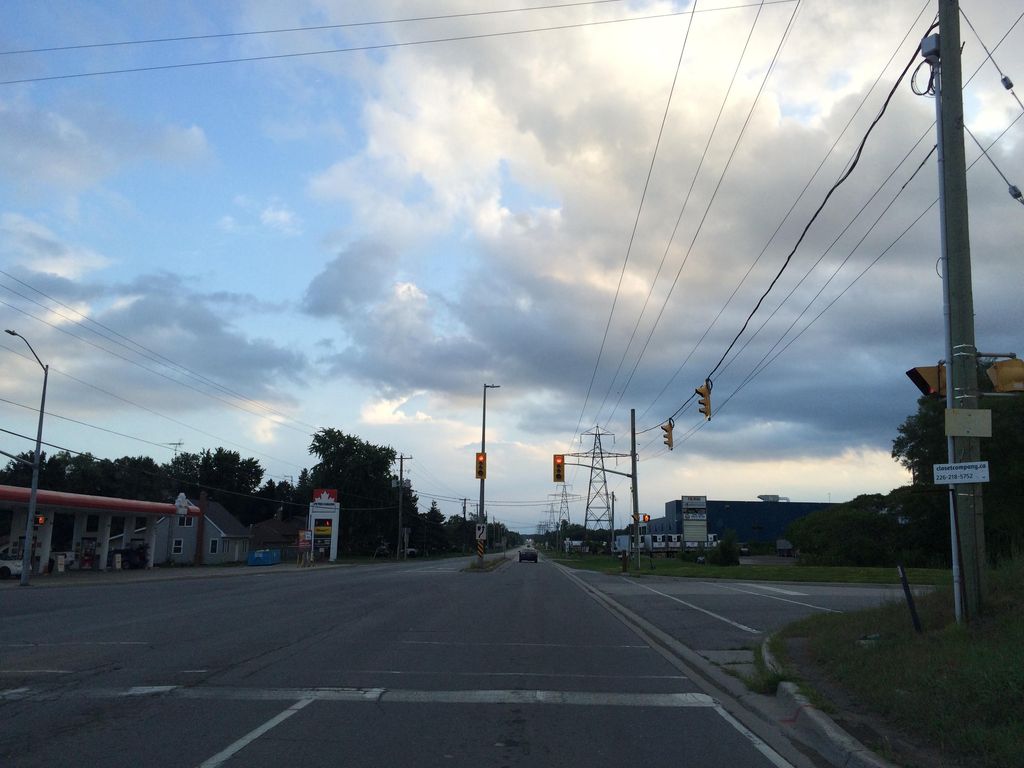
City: kitchener-waterloo